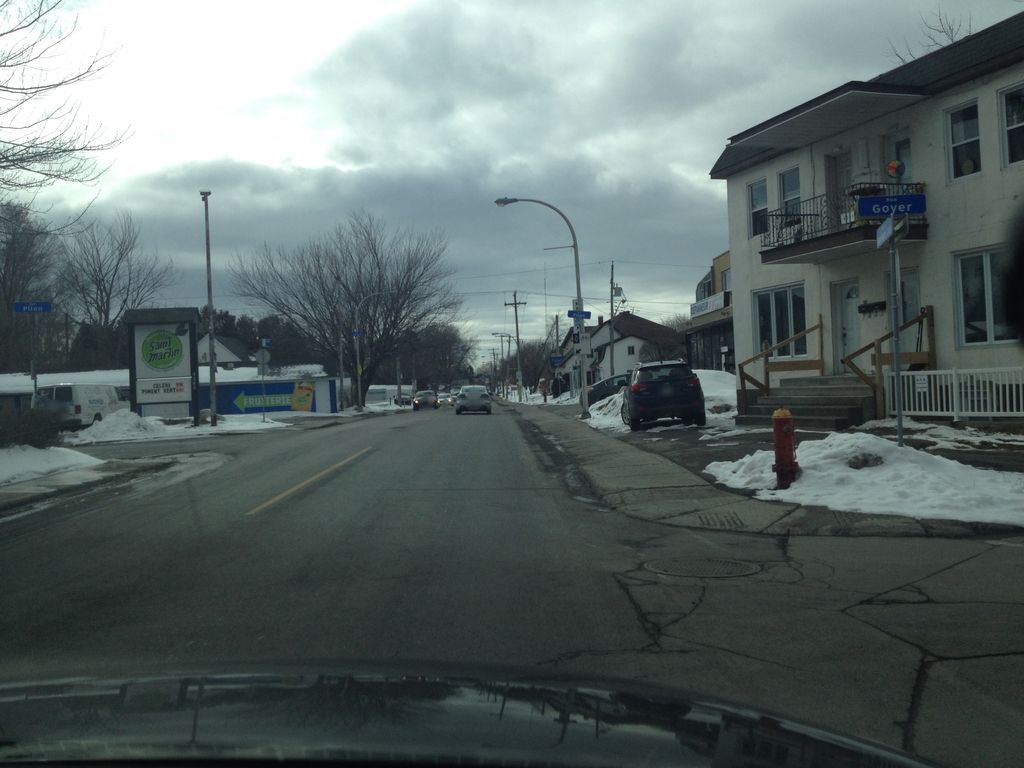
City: montreal